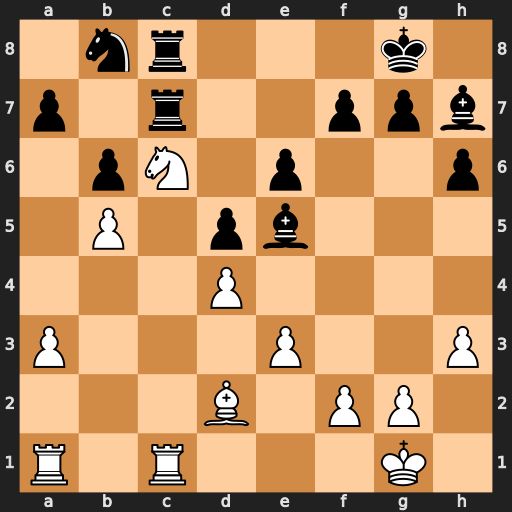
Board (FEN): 1nr3k1/p1r2ppb/1pN1p2p/1P1pb3/3P4/P3P2P/3B1PP1/R1R3K1
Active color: w
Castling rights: -
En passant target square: -
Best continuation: Ne7+ Kh8 Nxc8